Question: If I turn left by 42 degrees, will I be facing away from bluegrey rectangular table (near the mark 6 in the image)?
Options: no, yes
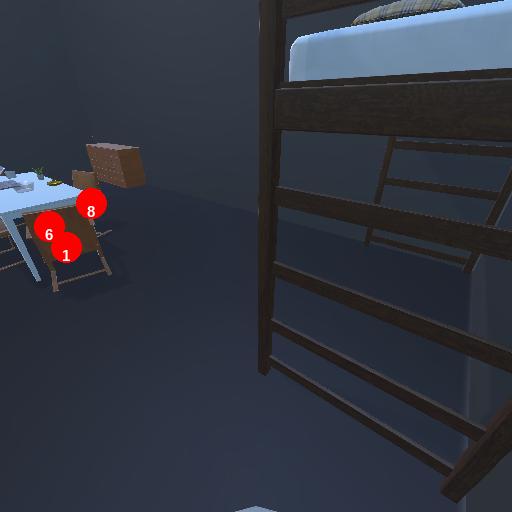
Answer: no